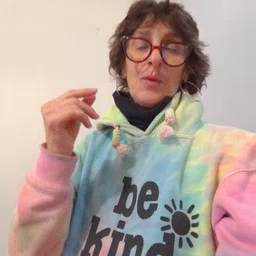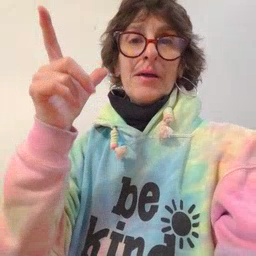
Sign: awake